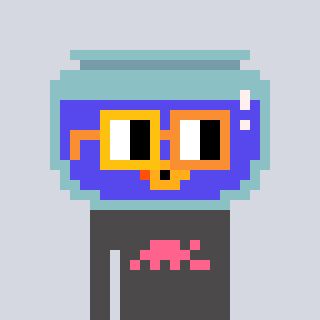
a pixel art character with square yellow and orange glasses, a goldfish-shaped head and a grayscale-colored body on a cool background